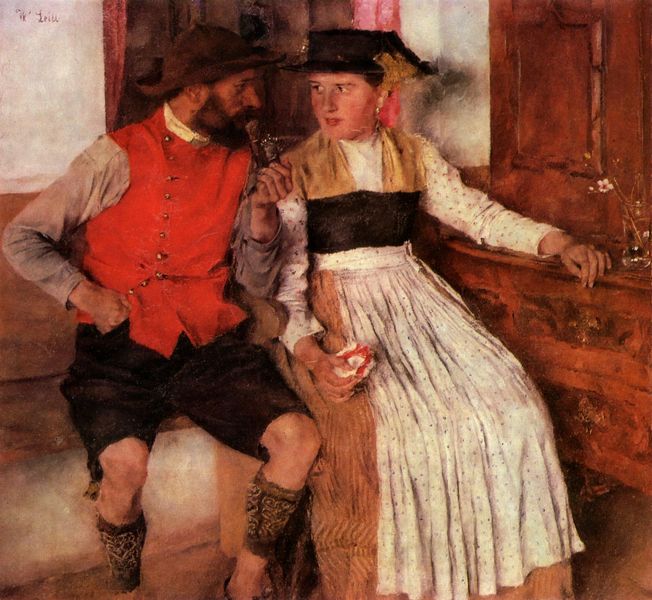
Titel: In der Bauernstube
Künstler: Wilhelm Maria Hubertus Leibl
Standort: München
Institution: Neue Pinakothek
Schlagwörter: gemälde, haut, mann, weiß, sitzen, blume, blumen, braun, fenster, finger, frau, glas, holz, hut, hüte, kleid, mund, nase, ohrring, orange, profil, raum, schwarz, stuhl, tür, zimmer, ölbild, blick, blüte, rot, tuch, beige, gespräch, rock, zylinder, bart, gesichter, hemd, hose, jung, trinken, wand, augen, blicke, bluse, falten, federn, halten, kragen, leinen, vollbart, ärmel, hände, innenraum, möbel, portrait, porträt, vorhang, öl, boden, realismus, sitzend, stoff, innen, ohrringe, paar, knopf, lippen, rosa, seide, bauern, vase, schürze, wangen, kommode, liebe, schrank, sofa, zimmerecke, blumenvase, sitz, mieder, hosen, bank, essen, gardine, vorhänge, wolle, pfeife, rauchen, realistisch, halstuch, gestreift, streifen, schublade, stube, wange, knie, feinmalerei, knöpfe, kniestück, knopfleiste, weste, bauer, blumenstrauss, punkte, pärchen, truhe, gepunktet, bayern, alpen, glasvase, punkt, backenbart, österreich, kasten, tracht, schubladen, liebespaar, taschentuch, ehepaar, eheleute, bustier, leibl, schultertuch, leder, fensterbank, holzbank, zugewandt, kniestrümpfe, seidentuch, lederhose, sitzbank, tirol, glauben, stulpen, max liebermann, gamaschen, mahagoni, möbelstück, holzschrank, dirndl, gamsbart, akelei, wilhelm, dirndel, wollstrümpfe, holzkasten, wangenröte, neugir, metallknöpfe, beinfrei, leinenhemd, wilhelm leibl, bauernpaar, afere, damenzylinder, eheleit, menzel?, stoffschürze, wademwärmer, wadenwärmer